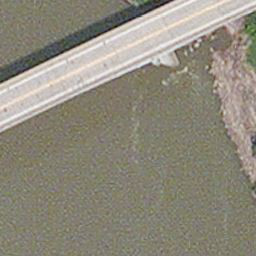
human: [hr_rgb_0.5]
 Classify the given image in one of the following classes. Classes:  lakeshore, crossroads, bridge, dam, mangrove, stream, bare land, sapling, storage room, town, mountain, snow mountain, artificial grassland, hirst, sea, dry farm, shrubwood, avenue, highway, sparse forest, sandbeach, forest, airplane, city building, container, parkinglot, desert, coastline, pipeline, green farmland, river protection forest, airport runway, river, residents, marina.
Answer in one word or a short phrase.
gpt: bridge